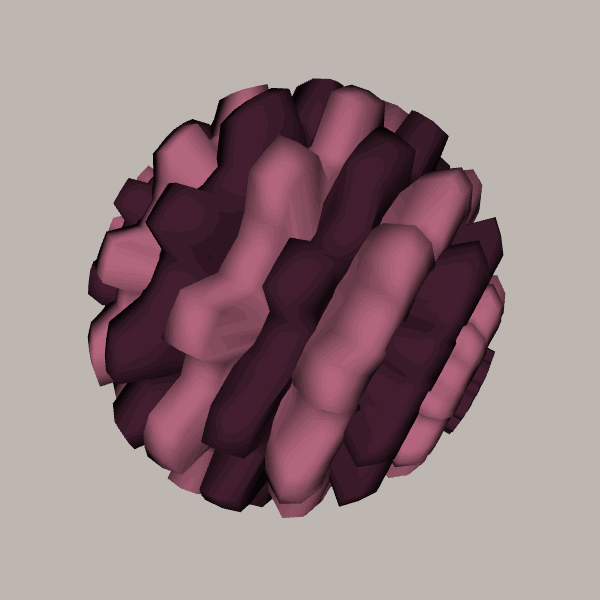
Background: light